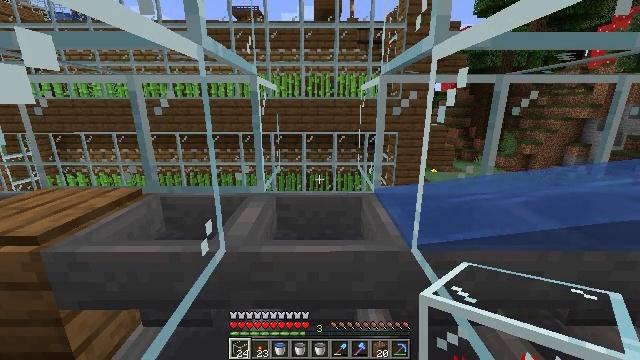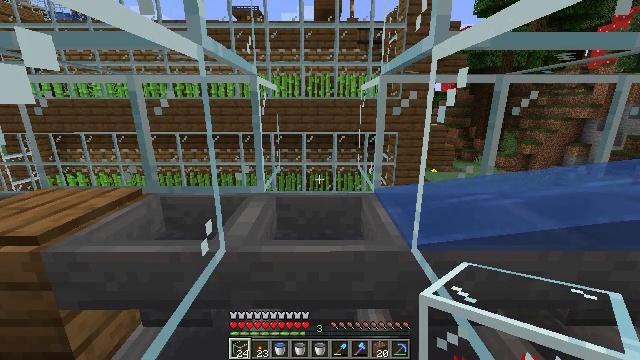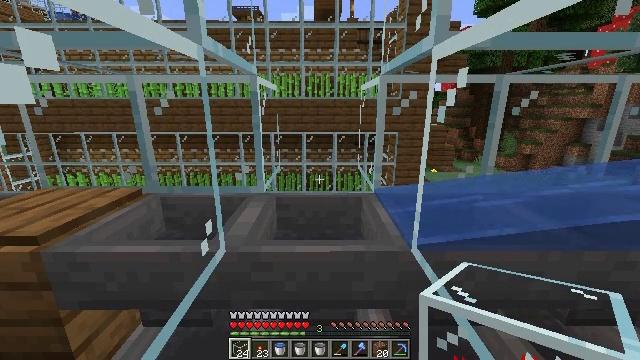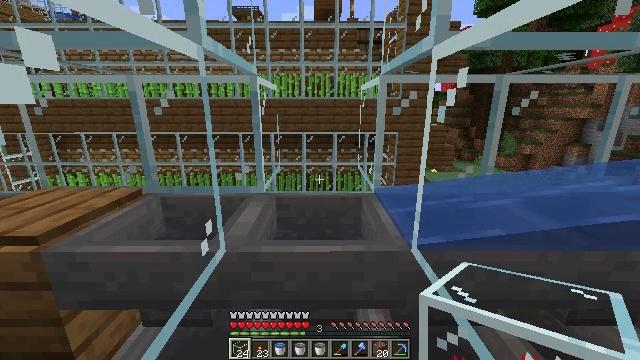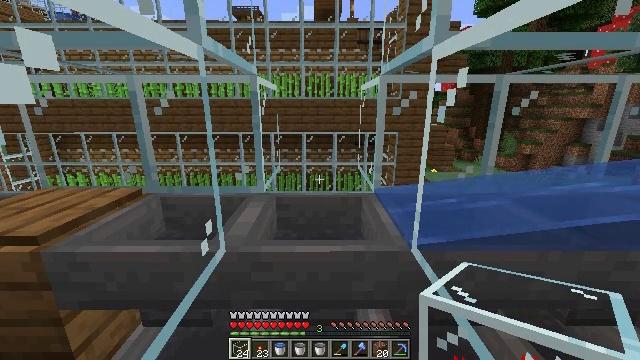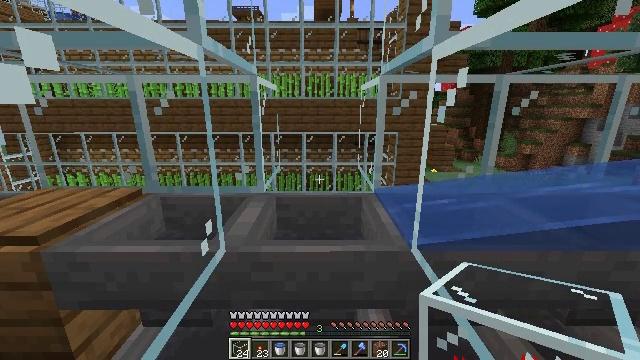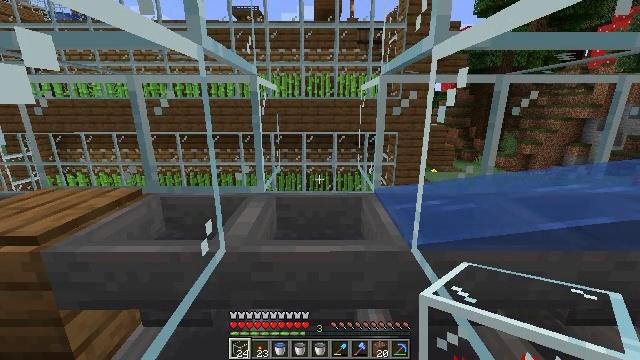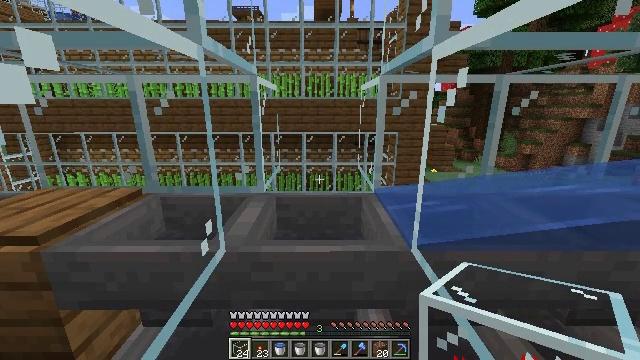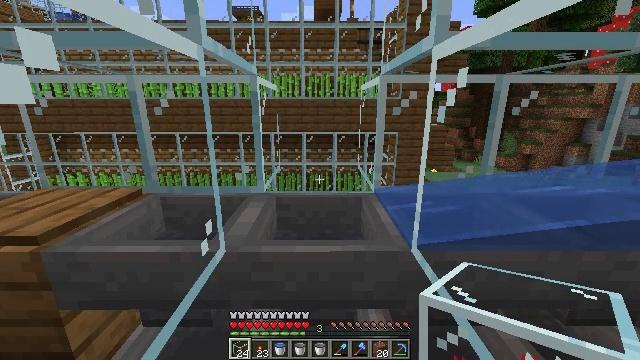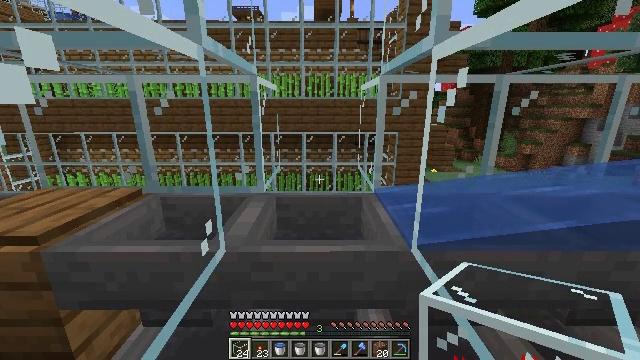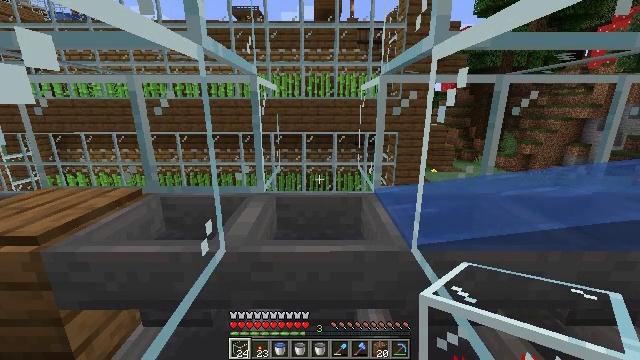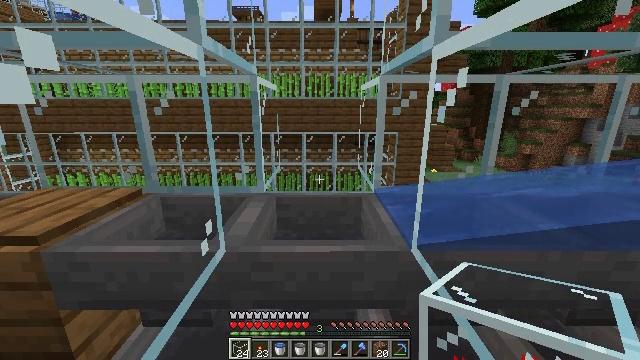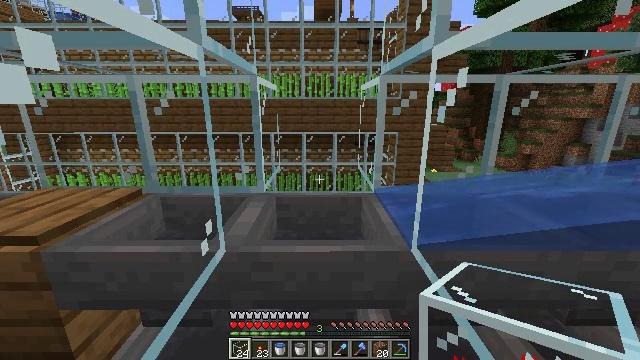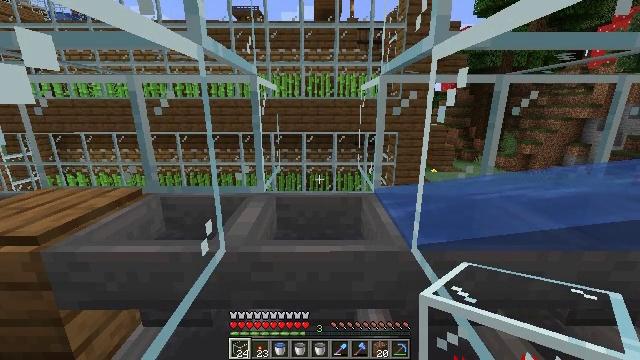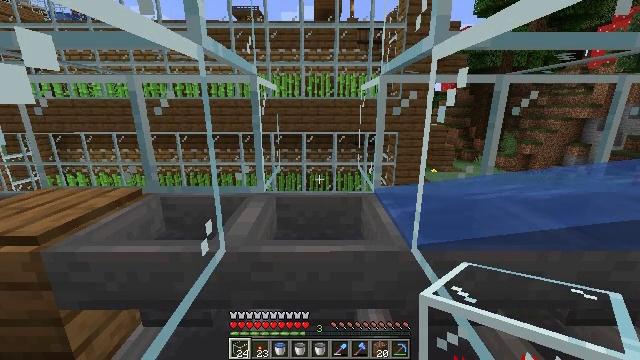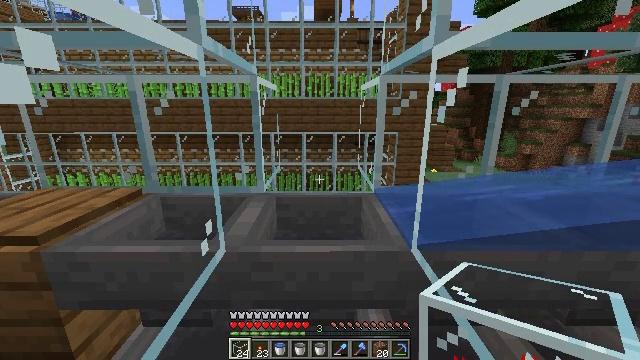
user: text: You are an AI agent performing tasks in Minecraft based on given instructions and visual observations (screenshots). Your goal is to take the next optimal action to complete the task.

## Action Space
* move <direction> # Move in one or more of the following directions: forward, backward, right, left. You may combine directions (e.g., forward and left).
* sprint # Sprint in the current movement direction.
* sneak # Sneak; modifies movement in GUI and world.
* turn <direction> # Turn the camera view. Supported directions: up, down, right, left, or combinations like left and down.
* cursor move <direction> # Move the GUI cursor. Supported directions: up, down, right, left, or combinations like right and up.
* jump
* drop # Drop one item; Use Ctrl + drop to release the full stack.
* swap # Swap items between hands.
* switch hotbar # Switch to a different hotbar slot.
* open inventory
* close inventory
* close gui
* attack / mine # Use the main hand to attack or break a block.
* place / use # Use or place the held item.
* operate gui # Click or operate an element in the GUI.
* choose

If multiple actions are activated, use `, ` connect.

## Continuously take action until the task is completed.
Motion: motion action
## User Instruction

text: Destroy the comparator to move it.
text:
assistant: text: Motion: no_op
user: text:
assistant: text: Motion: no_op
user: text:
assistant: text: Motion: no_op
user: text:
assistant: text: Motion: no_op
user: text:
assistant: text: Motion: no_op
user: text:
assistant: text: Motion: no_op
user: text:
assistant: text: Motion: no_op
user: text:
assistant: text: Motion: no_op
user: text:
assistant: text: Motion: no_op
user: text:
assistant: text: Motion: no_op
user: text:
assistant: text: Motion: no_op
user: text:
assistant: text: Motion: no_op
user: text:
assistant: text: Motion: no_op
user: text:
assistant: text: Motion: no_op
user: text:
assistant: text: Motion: no_op
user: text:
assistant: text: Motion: no_op
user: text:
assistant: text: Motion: no_op
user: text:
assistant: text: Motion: no_op
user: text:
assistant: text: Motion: no_op
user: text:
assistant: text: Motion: no_op
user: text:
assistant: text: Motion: no_op
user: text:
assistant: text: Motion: no_op
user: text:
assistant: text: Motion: no_op
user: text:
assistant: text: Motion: no_op
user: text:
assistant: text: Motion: no_op
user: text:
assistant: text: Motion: no_op
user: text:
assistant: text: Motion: no_op
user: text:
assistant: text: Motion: no_op
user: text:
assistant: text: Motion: no_op
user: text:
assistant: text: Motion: no_op